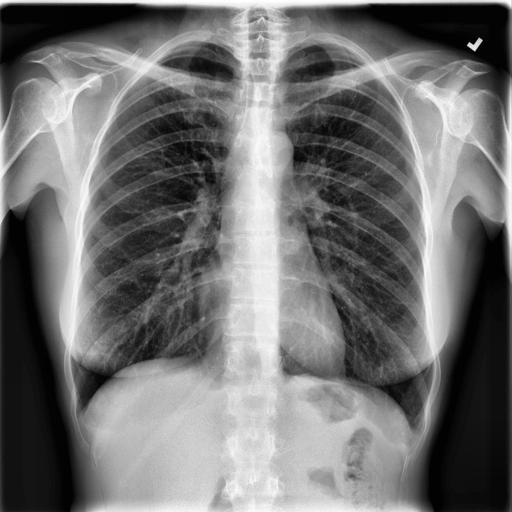
Finding: NORMAL